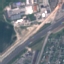
Land use / land cover class: Highway